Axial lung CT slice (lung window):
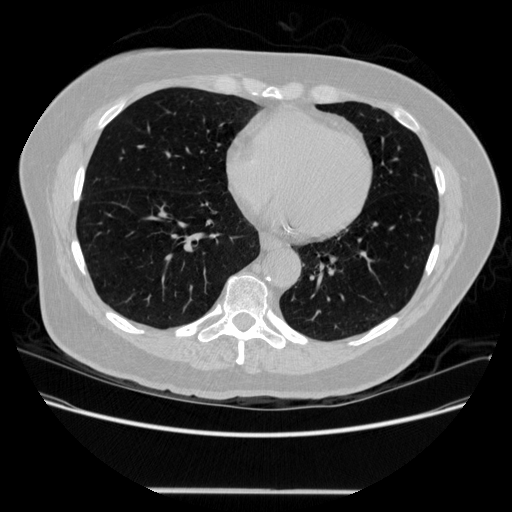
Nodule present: no